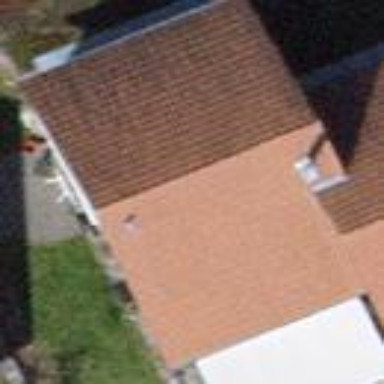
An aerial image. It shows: Semi-detached house with gabled roof.